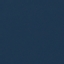
Land use / land cover class: SeaLake